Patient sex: F
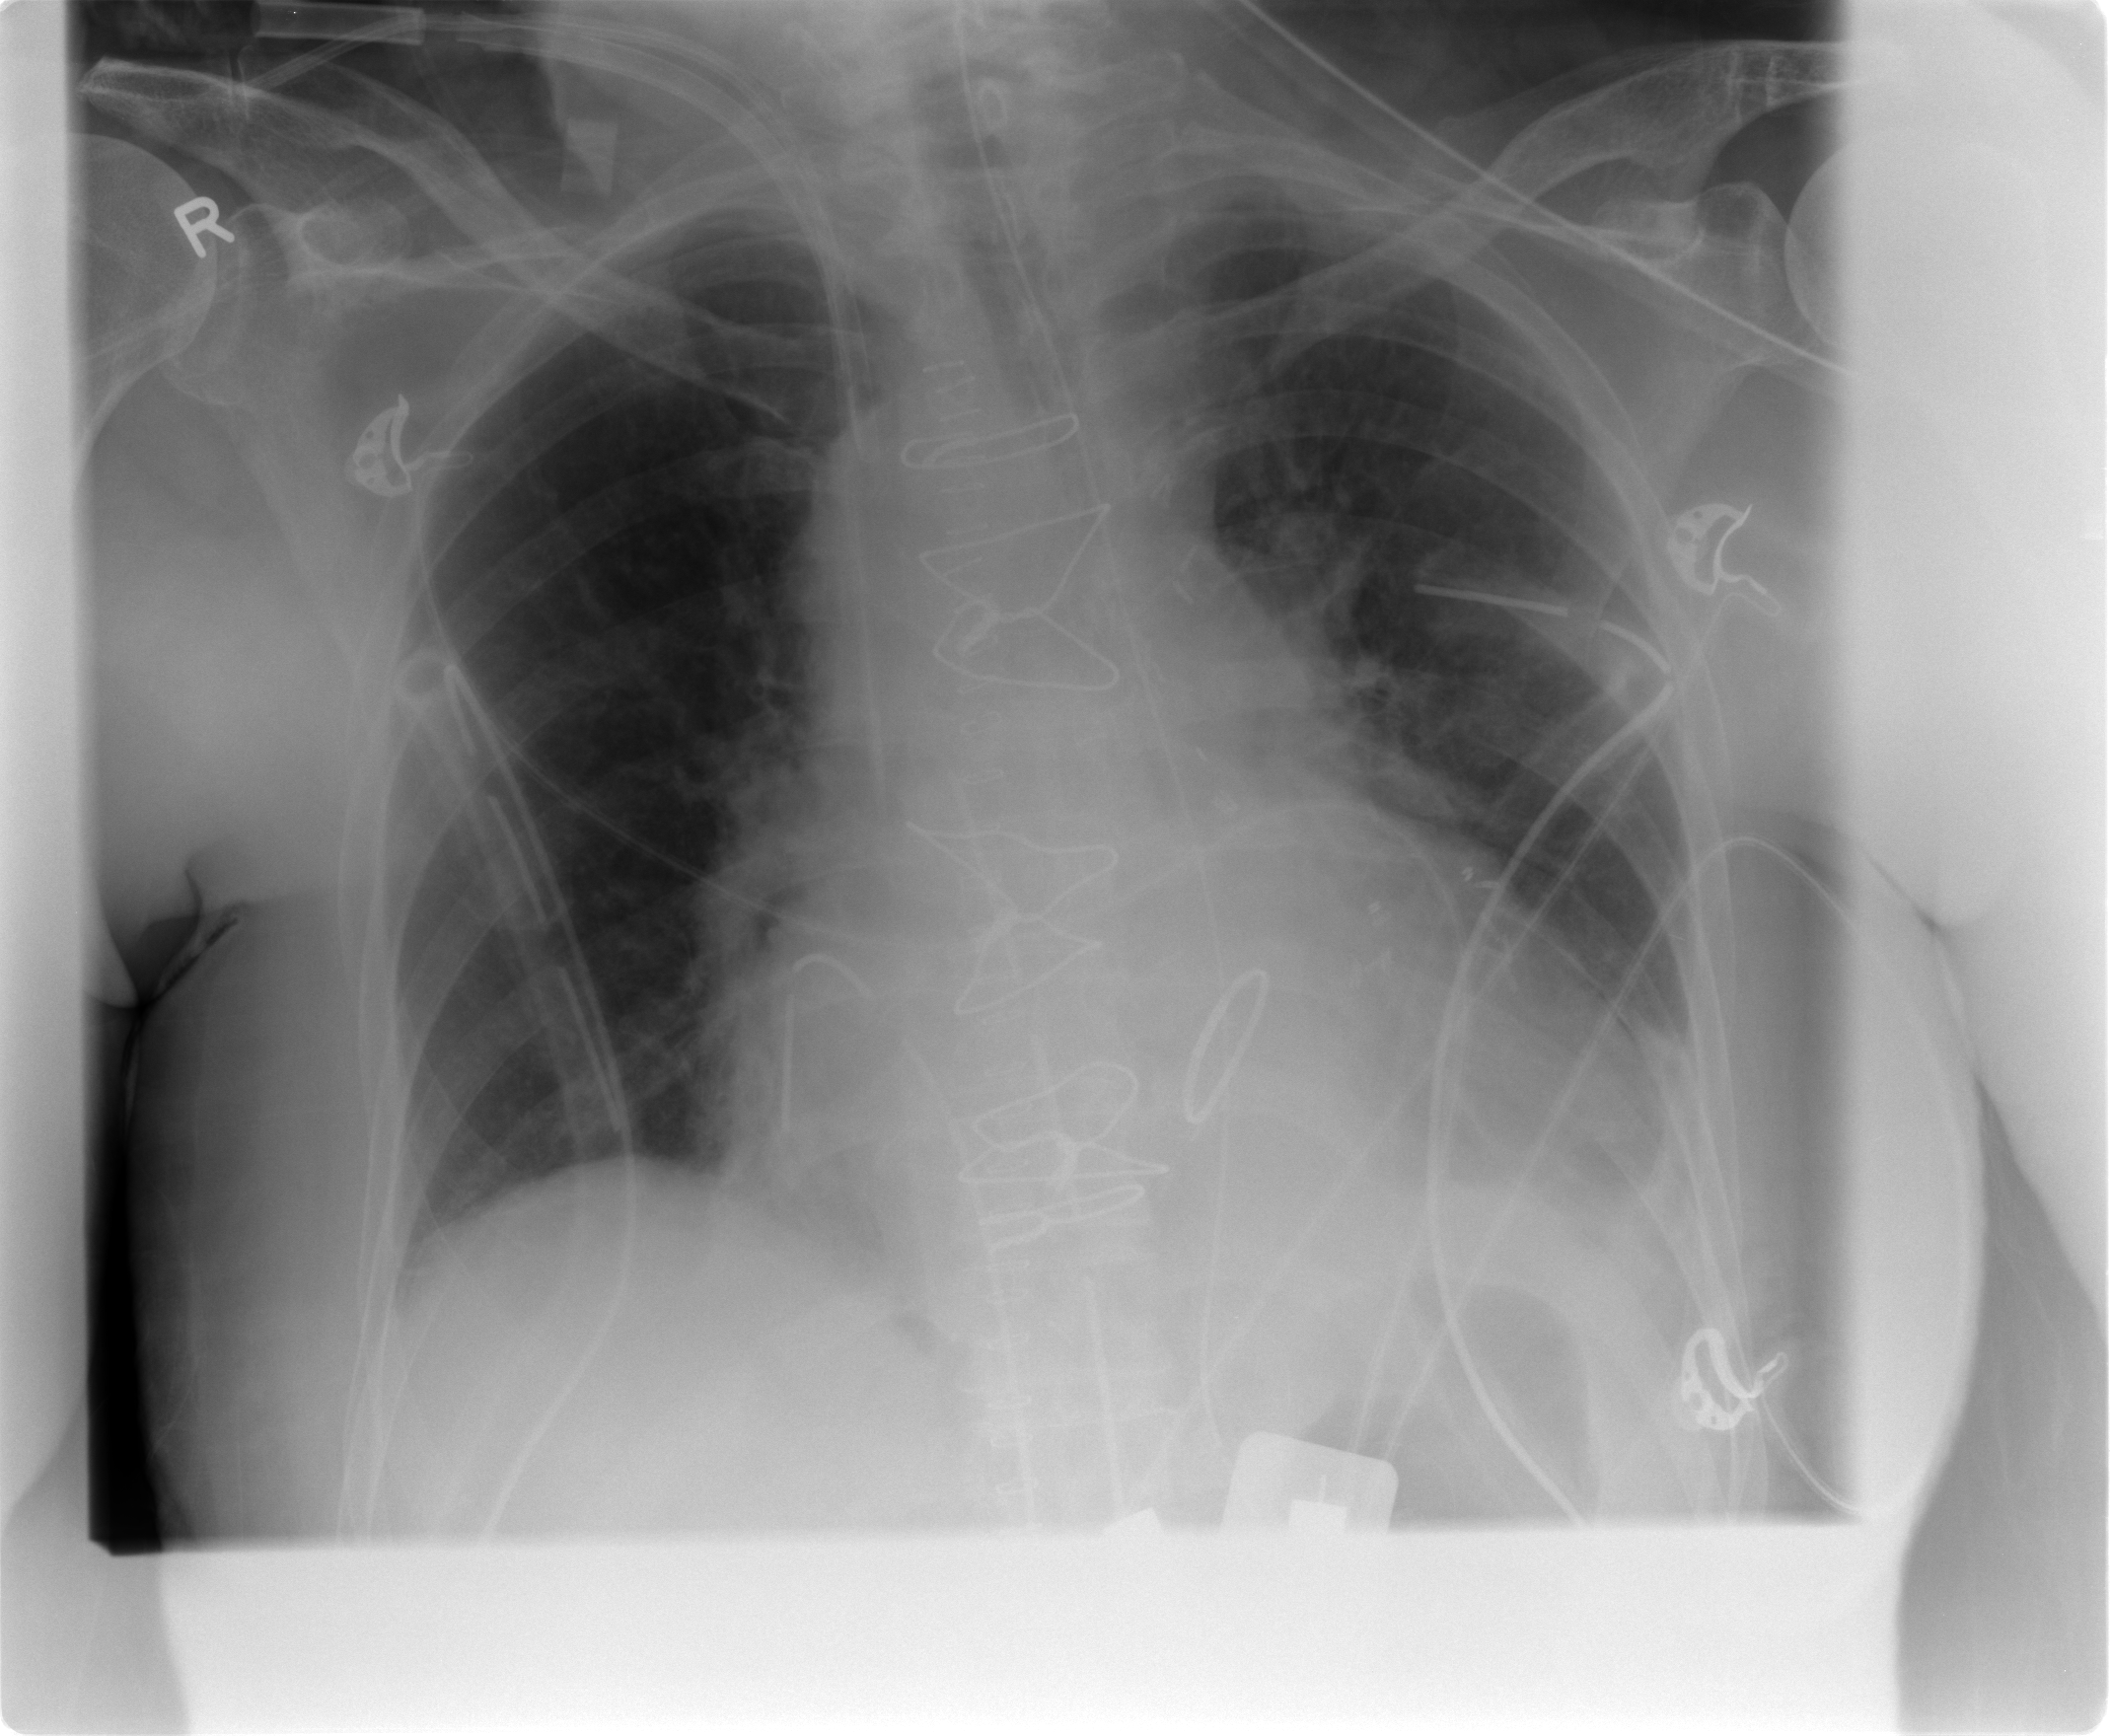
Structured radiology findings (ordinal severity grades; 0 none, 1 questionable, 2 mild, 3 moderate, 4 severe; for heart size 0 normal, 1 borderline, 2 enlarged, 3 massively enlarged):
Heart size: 2
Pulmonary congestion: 2
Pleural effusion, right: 0
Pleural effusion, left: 2
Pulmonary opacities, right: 0
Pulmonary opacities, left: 0
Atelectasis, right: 0
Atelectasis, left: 2